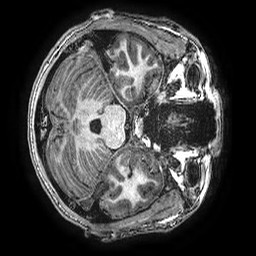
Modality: T1w
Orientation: axial
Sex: male
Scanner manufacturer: ge
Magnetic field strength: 3 T
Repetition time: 0.00766 s
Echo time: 0.003476 s